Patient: sex M, age 64
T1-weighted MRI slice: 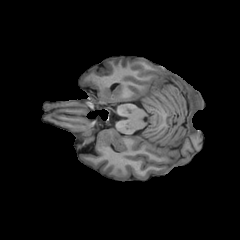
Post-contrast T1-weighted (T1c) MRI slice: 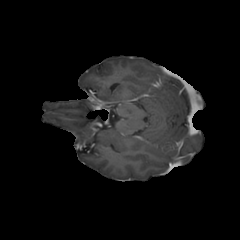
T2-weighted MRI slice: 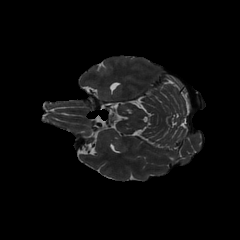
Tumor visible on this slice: no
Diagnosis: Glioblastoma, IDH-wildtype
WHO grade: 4